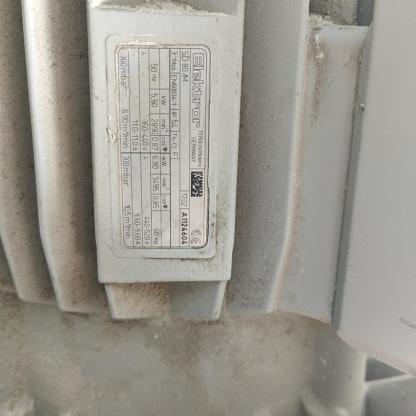
Klasa: tabliczka-znamionowa